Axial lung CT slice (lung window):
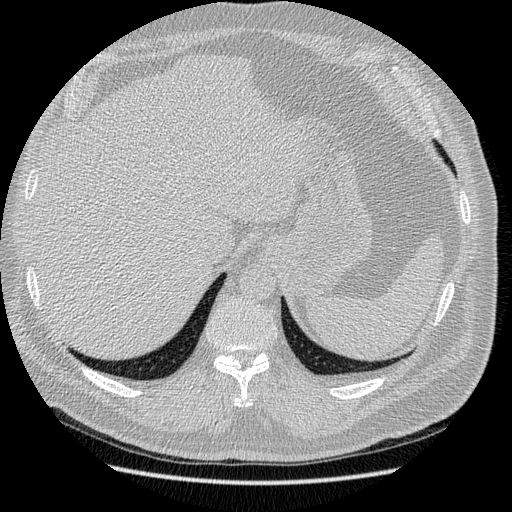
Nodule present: no